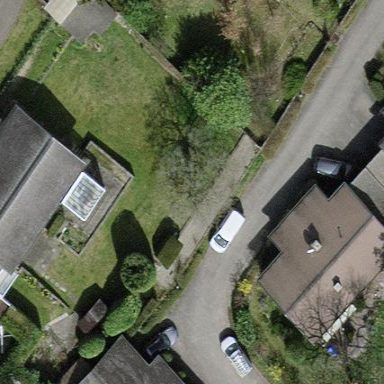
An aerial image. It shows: Garden enclosed by fence.